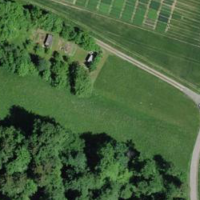
EUNIS habitat code: 25
Species observed at this site:
Vicia sepium